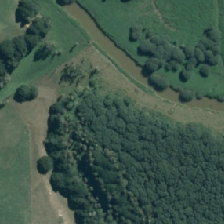
Land cover: deciduous_hardwood